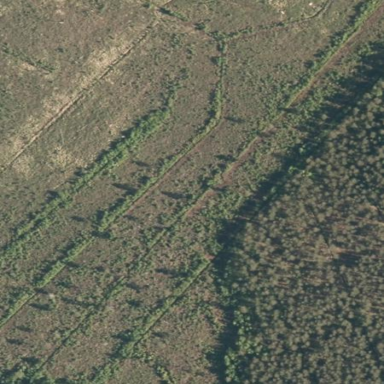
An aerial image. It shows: Scrub vegetation in area designated for logging.